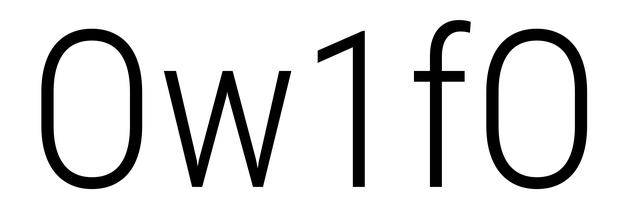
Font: Roboto_Condensed_Light